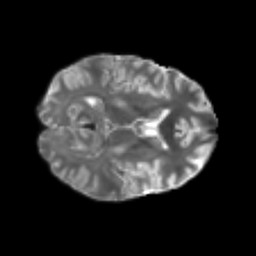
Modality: T2w
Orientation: axial
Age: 25
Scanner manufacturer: philips
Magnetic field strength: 3 T
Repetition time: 8.6 s
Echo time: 0.127 s